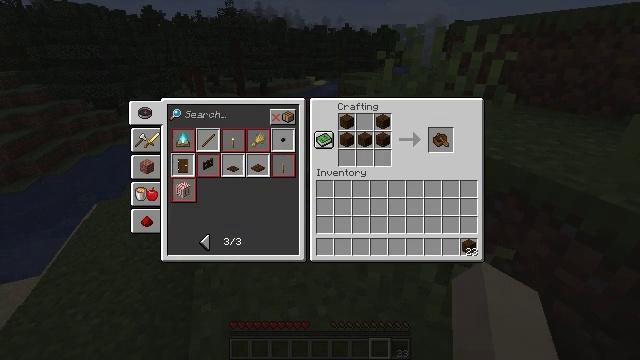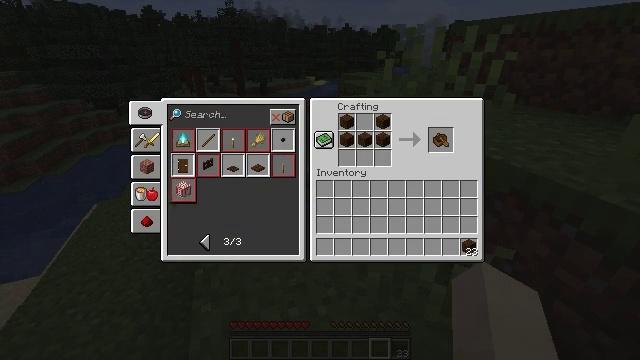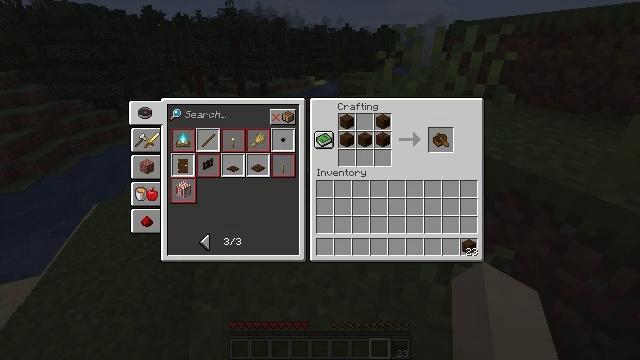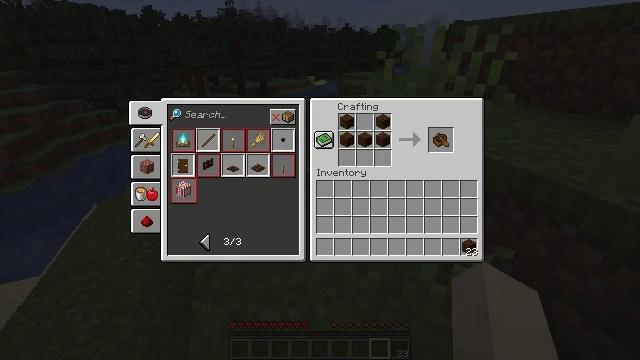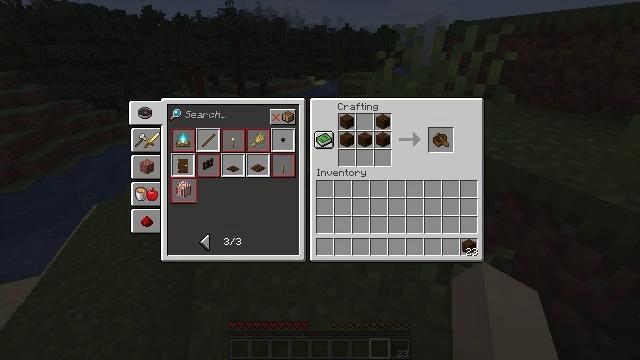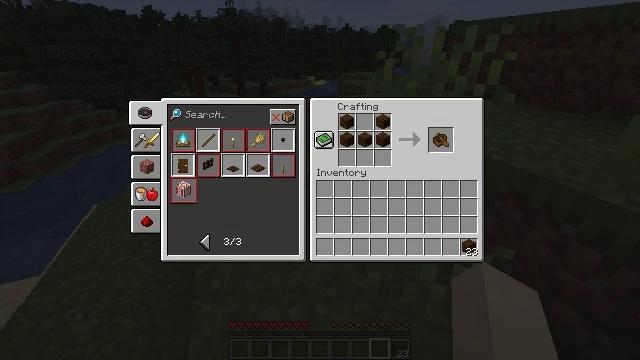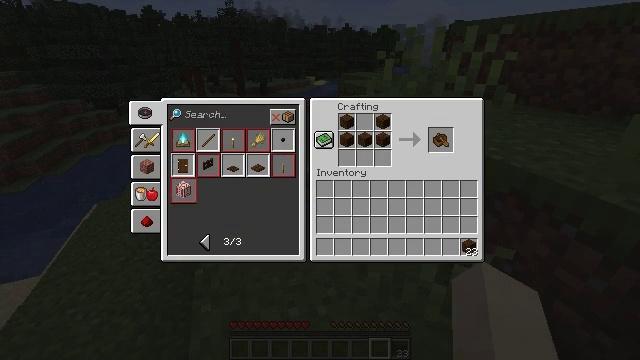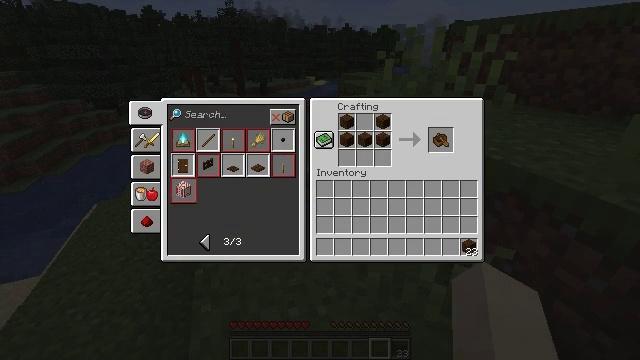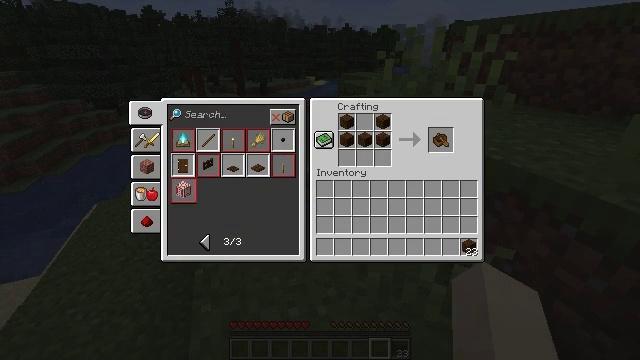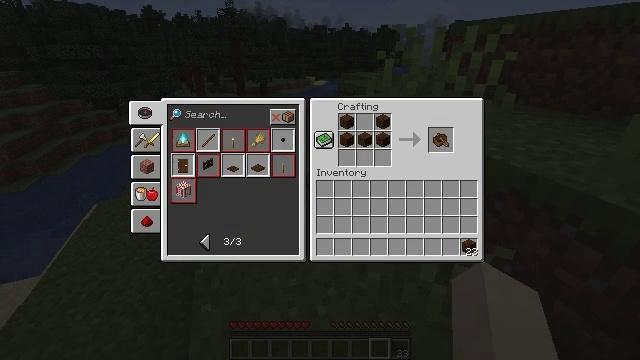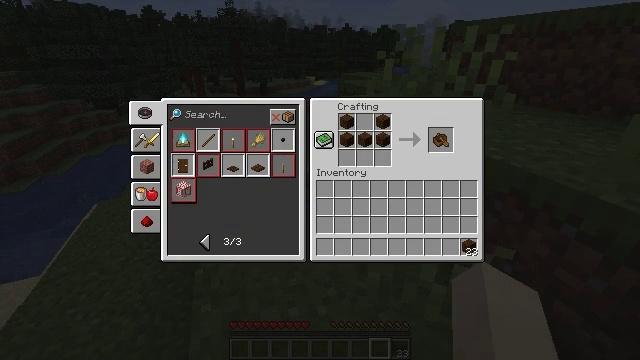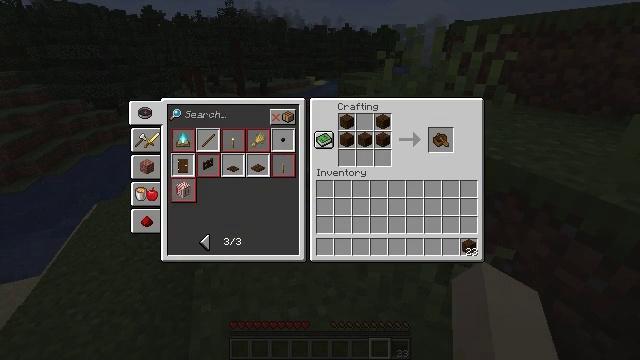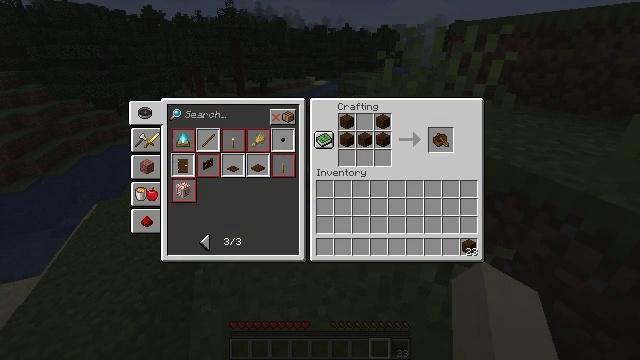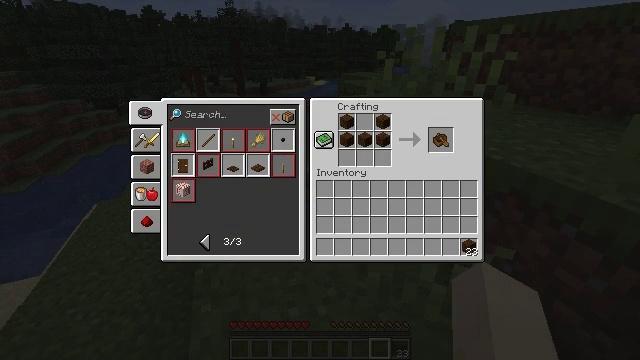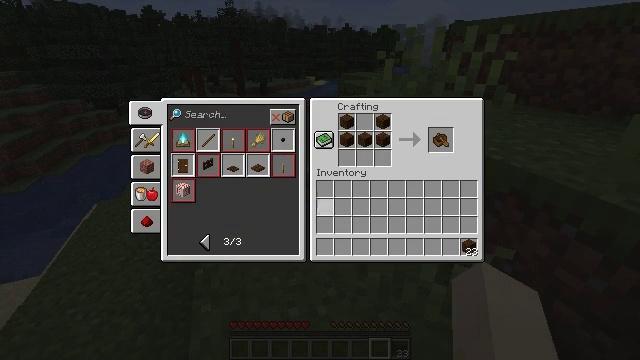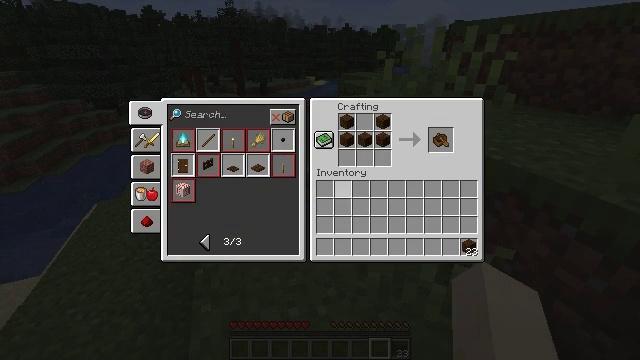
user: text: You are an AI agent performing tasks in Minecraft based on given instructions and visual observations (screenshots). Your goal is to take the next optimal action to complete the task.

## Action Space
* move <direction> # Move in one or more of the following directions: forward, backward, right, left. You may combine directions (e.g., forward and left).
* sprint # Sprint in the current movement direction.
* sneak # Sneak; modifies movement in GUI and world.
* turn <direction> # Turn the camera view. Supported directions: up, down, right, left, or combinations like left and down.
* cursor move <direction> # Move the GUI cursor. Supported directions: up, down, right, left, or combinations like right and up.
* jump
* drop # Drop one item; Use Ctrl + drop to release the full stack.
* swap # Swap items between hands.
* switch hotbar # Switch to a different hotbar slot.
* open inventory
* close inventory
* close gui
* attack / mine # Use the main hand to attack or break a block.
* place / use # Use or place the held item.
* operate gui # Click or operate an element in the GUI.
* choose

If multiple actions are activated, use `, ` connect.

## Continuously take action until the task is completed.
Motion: motion action
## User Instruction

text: Make a dark oak boat at the crafting table.
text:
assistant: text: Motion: no_op
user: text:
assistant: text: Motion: no_op
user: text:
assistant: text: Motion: no_op
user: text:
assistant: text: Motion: no_op
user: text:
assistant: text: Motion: no_op
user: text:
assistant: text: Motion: no_op
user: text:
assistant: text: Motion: no_op
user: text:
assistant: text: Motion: no_op
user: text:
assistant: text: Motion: cursor move right
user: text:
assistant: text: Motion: cursor move right
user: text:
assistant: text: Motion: cursor move right and up
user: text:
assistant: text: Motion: no_op
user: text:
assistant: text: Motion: no_op
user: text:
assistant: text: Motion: cursor move right and up
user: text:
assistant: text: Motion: cursor move right and up
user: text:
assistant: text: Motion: cursor move right and up
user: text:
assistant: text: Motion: cursor move right and up
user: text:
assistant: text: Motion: cursor move right and up
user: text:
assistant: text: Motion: cursor move right
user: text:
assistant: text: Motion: cursor move right
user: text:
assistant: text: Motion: no_op
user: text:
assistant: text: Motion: no_op
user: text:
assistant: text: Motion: sneak
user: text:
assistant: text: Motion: sneak, operate gui
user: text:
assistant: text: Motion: sneak, operate gui
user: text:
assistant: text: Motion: sneak
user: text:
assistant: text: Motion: sneak
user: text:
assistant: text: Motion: sneak
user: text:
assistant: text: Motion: no_op